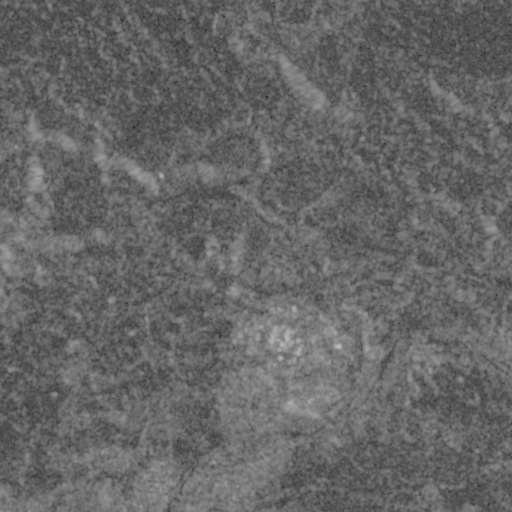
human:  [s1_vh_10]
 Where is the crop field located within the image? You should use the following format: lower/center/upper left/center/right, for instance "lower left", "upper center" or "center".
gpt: The crop field is located in the lower center of the image.
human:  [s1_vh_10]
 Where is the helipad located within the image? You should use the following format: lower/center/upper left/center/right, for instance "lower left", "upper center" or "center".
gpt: The helipad is located in the lower left of the image.
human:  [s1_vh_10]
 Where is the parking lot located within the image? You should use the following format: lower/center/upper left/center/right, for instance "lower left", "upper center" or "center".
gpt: The parking lot is located in the lower center of the image.
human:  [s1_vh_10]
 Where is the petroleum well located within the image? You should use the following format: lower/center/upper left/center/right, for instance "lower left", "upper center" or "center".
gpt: The petroleum well is located in the upper center of the image.
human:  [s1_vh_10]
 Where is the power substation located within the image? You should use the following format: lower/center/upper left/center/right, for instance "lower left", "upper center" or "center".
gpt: The power substation is located in the lower center of the image.
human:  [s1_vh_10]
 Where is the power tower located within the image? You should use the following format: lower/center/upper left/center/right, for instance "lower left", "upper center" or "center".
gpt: The power tower is located in the lower of the image.
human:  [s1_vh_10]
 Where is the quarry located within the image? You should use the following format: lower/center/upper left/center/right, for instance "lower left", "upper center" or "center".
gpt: The quarry is located in the lower left of the image.
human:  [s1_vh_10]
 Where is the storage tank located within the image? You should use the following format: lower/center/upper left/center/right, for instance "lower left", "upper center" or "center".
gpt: The storage tank is located in the lower center of the image.
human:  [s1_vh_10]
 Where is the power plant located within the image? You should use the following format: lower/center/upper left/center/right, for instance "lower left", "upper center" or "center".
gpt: There is no power plant in the image.

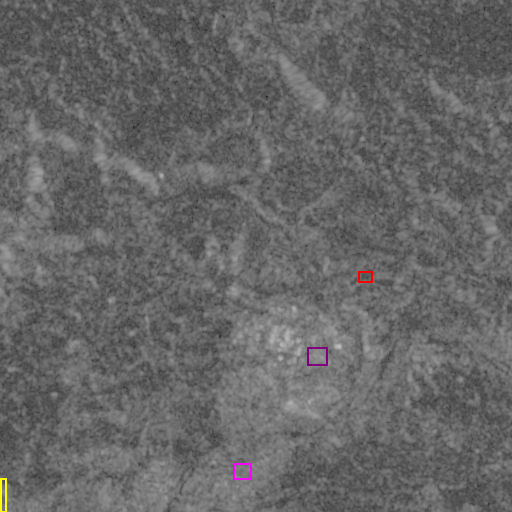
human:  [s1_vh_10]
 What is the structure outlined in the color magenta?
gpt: The structure outlined in magenta is a crop field.
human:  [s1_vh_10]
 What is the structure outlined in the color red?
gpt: The structure outlined in red is a landfill.
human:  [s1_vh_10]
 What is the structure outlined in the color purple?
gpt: The structure outlined in purple is a power substation.
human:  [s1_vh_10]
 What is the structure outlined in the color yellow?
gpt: The structure outlined in yellow is a quarry.
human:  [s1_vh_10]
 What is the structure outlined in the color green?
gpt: There is no green outline.